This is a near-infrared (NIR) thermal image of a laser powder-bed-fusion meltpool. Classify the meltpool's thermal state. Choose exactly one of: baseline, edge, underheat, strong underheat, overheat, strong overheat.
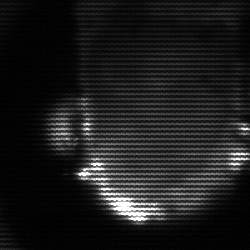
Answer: baseline